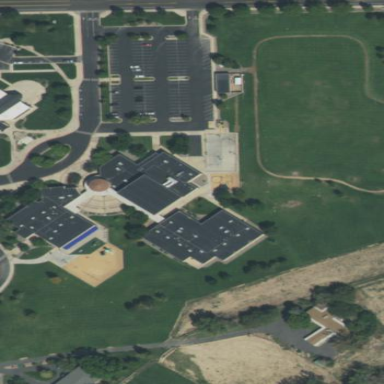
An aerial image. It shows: School.